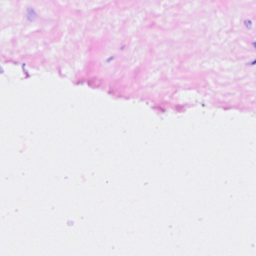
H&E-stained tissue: Breast